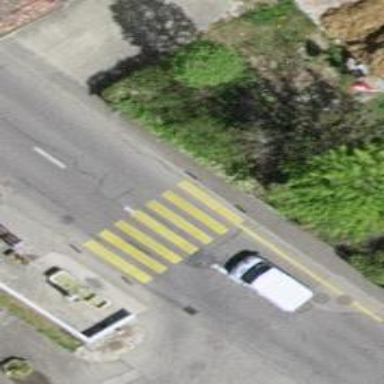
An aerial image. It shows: Uncontrolled zebra crossing on the road.